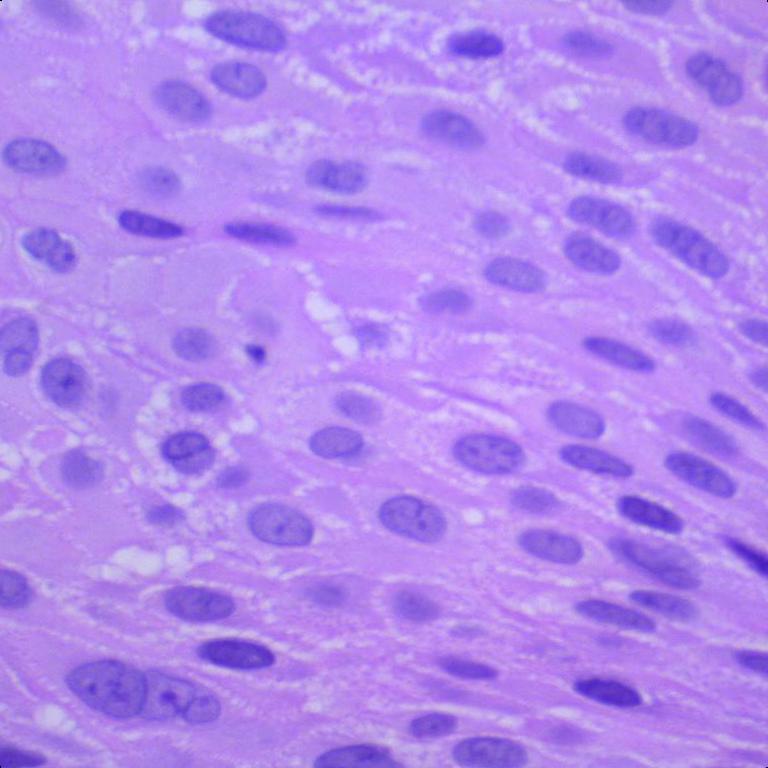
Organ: lung
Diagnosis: squamous carcinomas